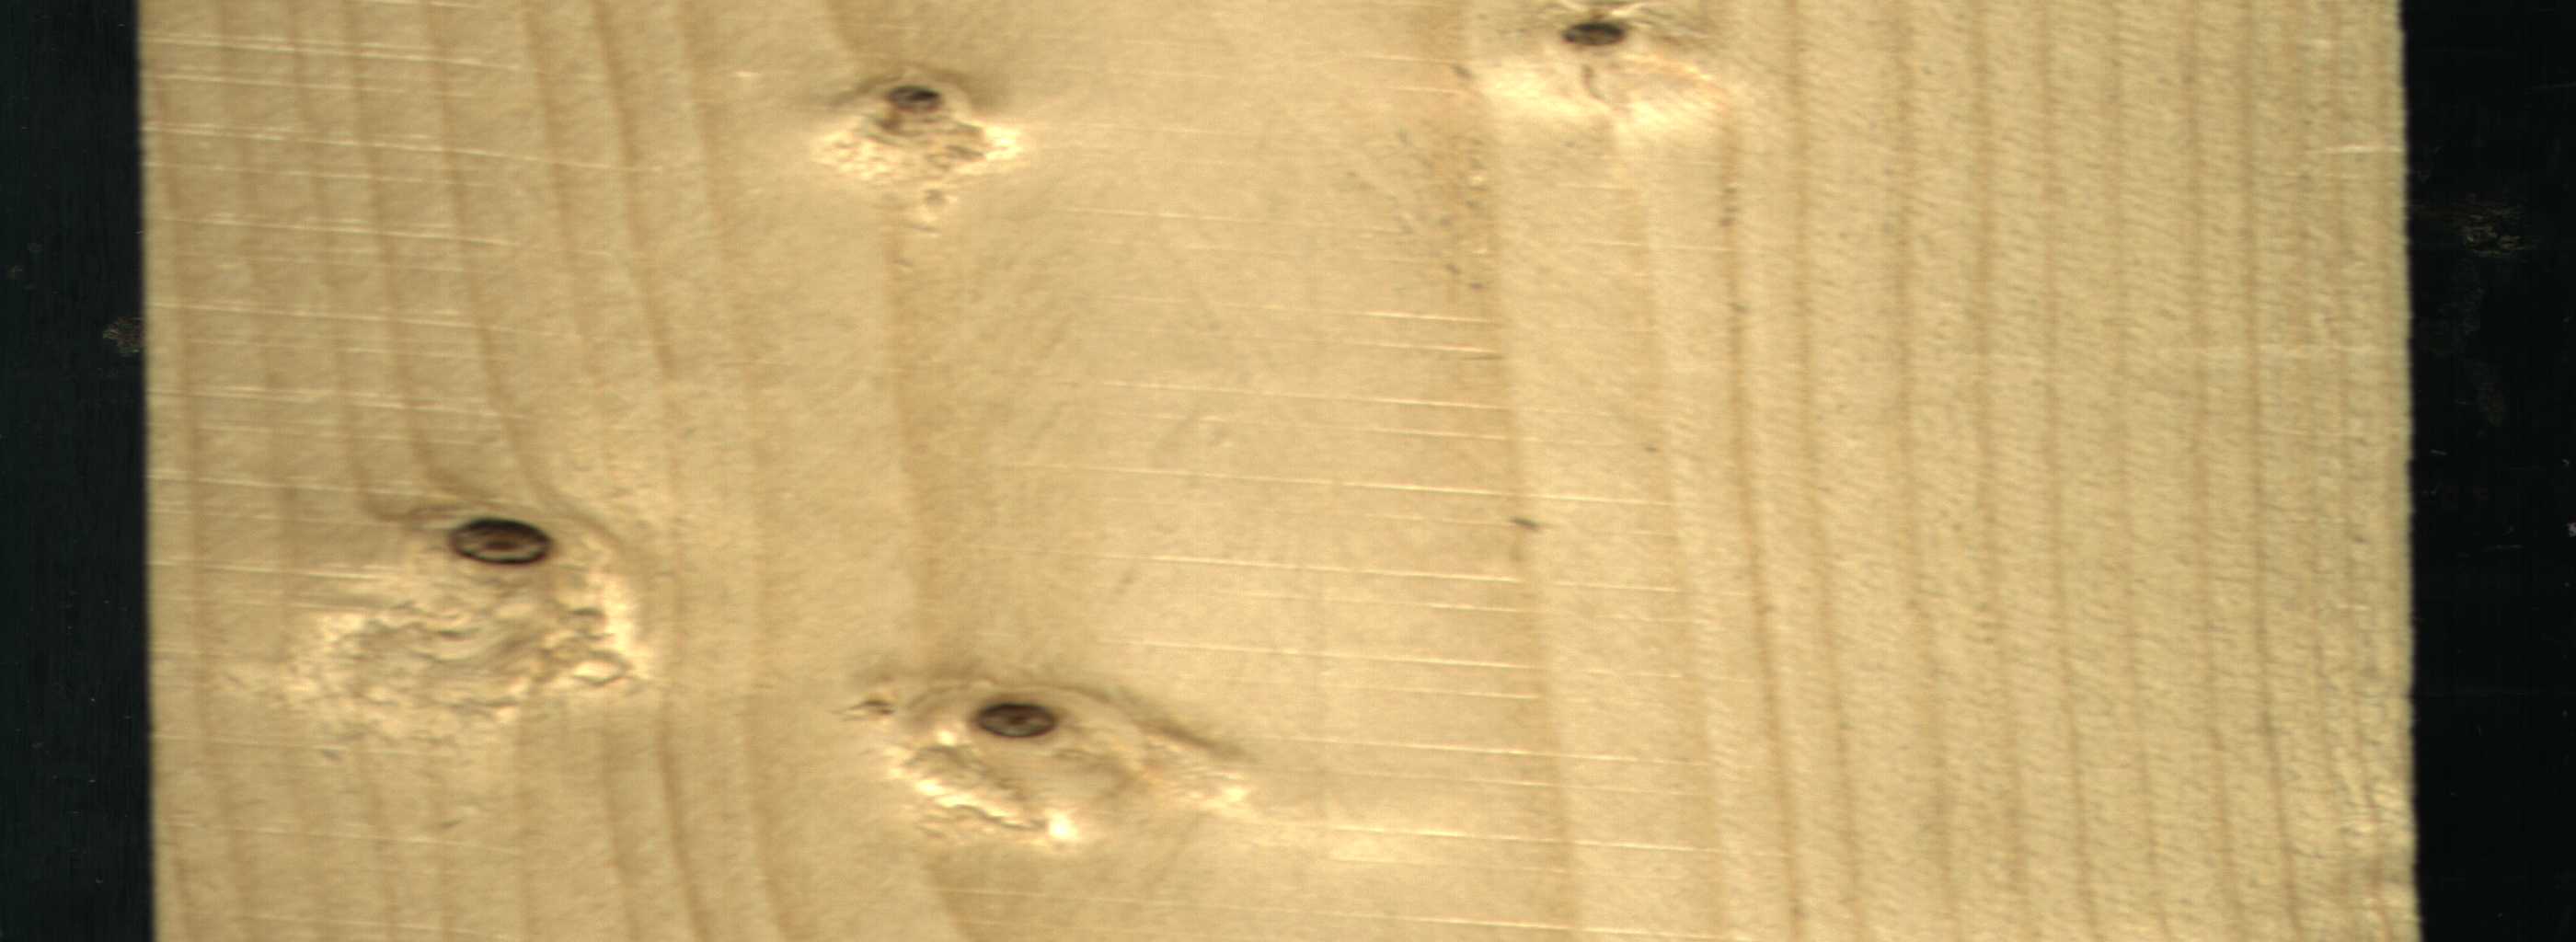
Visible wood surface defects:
Dead_Knot
Dead_Knot
Live_Knot
Live_Knot